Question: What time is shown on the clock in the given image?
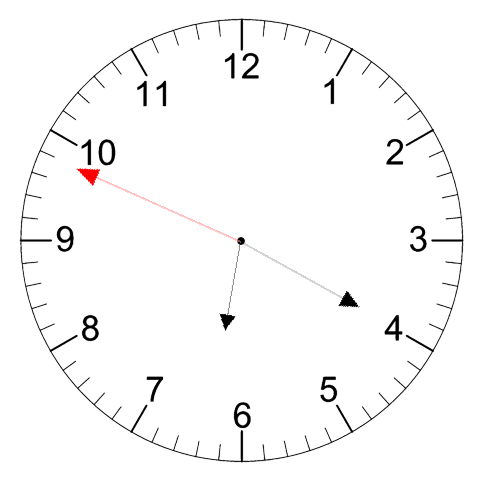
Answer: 06:19:49